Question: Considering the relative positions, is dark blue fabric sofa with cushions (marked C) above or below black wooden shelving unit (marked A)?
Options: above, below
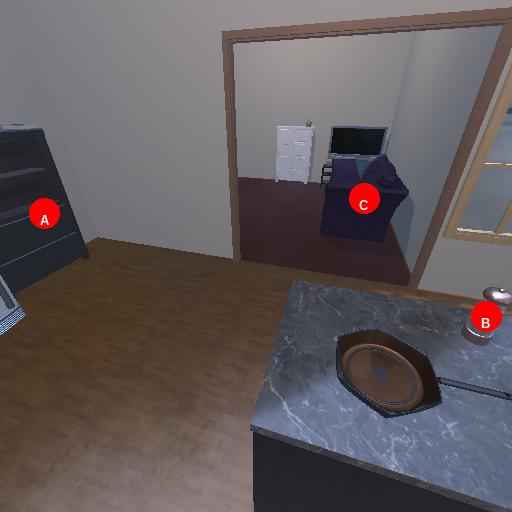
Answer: above